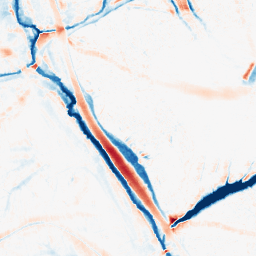
Category: morphological
Decomposition family: morphological_ellipse
Decomposition parameters: operation: average
width: 20
height: 20
Upsampling method: cubic_mitchell
Upsampling parameters: scale: 4
Upsampling scale: 4